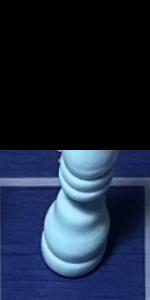
Label: Bishop_White